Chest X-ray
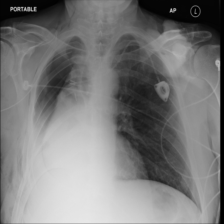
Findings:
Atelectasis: negative
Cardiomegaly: negative
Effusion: negative
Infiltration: negative
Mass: negative
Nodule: negative
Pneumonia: negative
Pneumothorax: negative
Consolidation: negative
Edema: negative
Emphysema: positive
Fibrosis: negative
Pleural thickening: negative
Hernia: negative